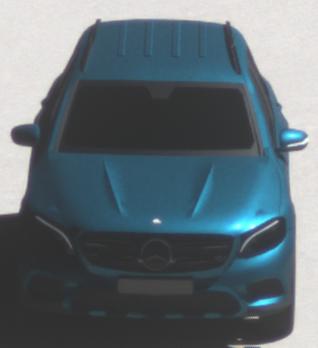
Make: Mercedes-Benz
Model: GLC 250
Detailed model: GLC (253)
Model produced from: 2015/09
Model produced until: 2018/05
Doors: 5
Color: blue
Road condition: dry road
Daytime: midday
Contrast: high contrast